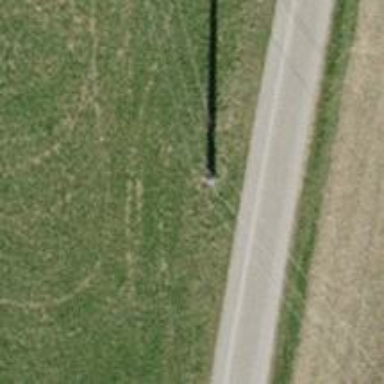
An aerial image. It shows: Power tower.